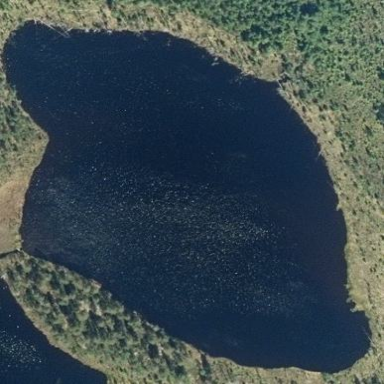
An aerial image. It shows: Serene lake surrounded by nature.